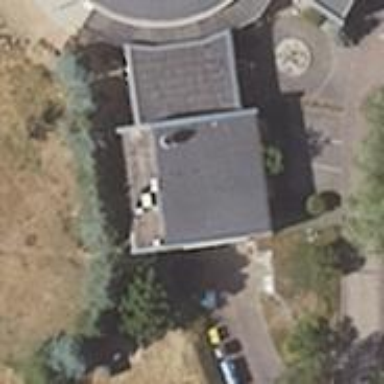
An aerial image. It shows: Restaurant.